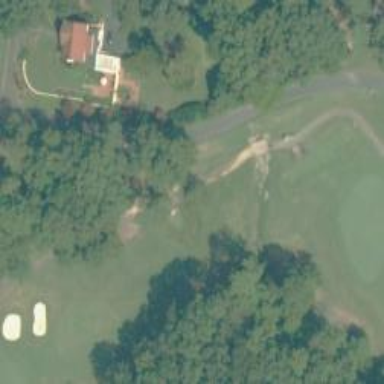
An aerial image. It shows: Bridge over path used as golf cartpath.